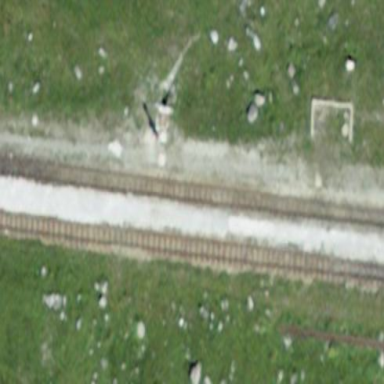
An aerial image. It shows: Platform for public transport and railway.